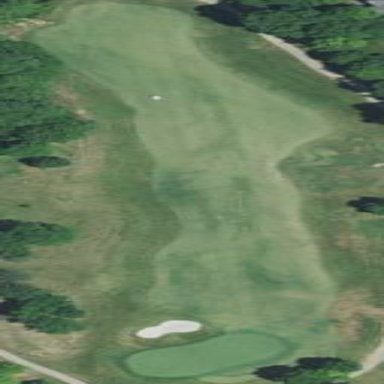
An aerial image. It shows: Grassy area designated as golf fairway.